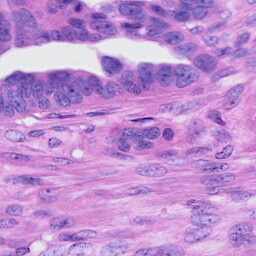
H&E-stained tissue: Ovarian